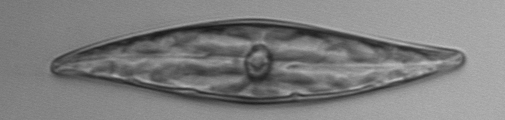
Label: Pleurosigma